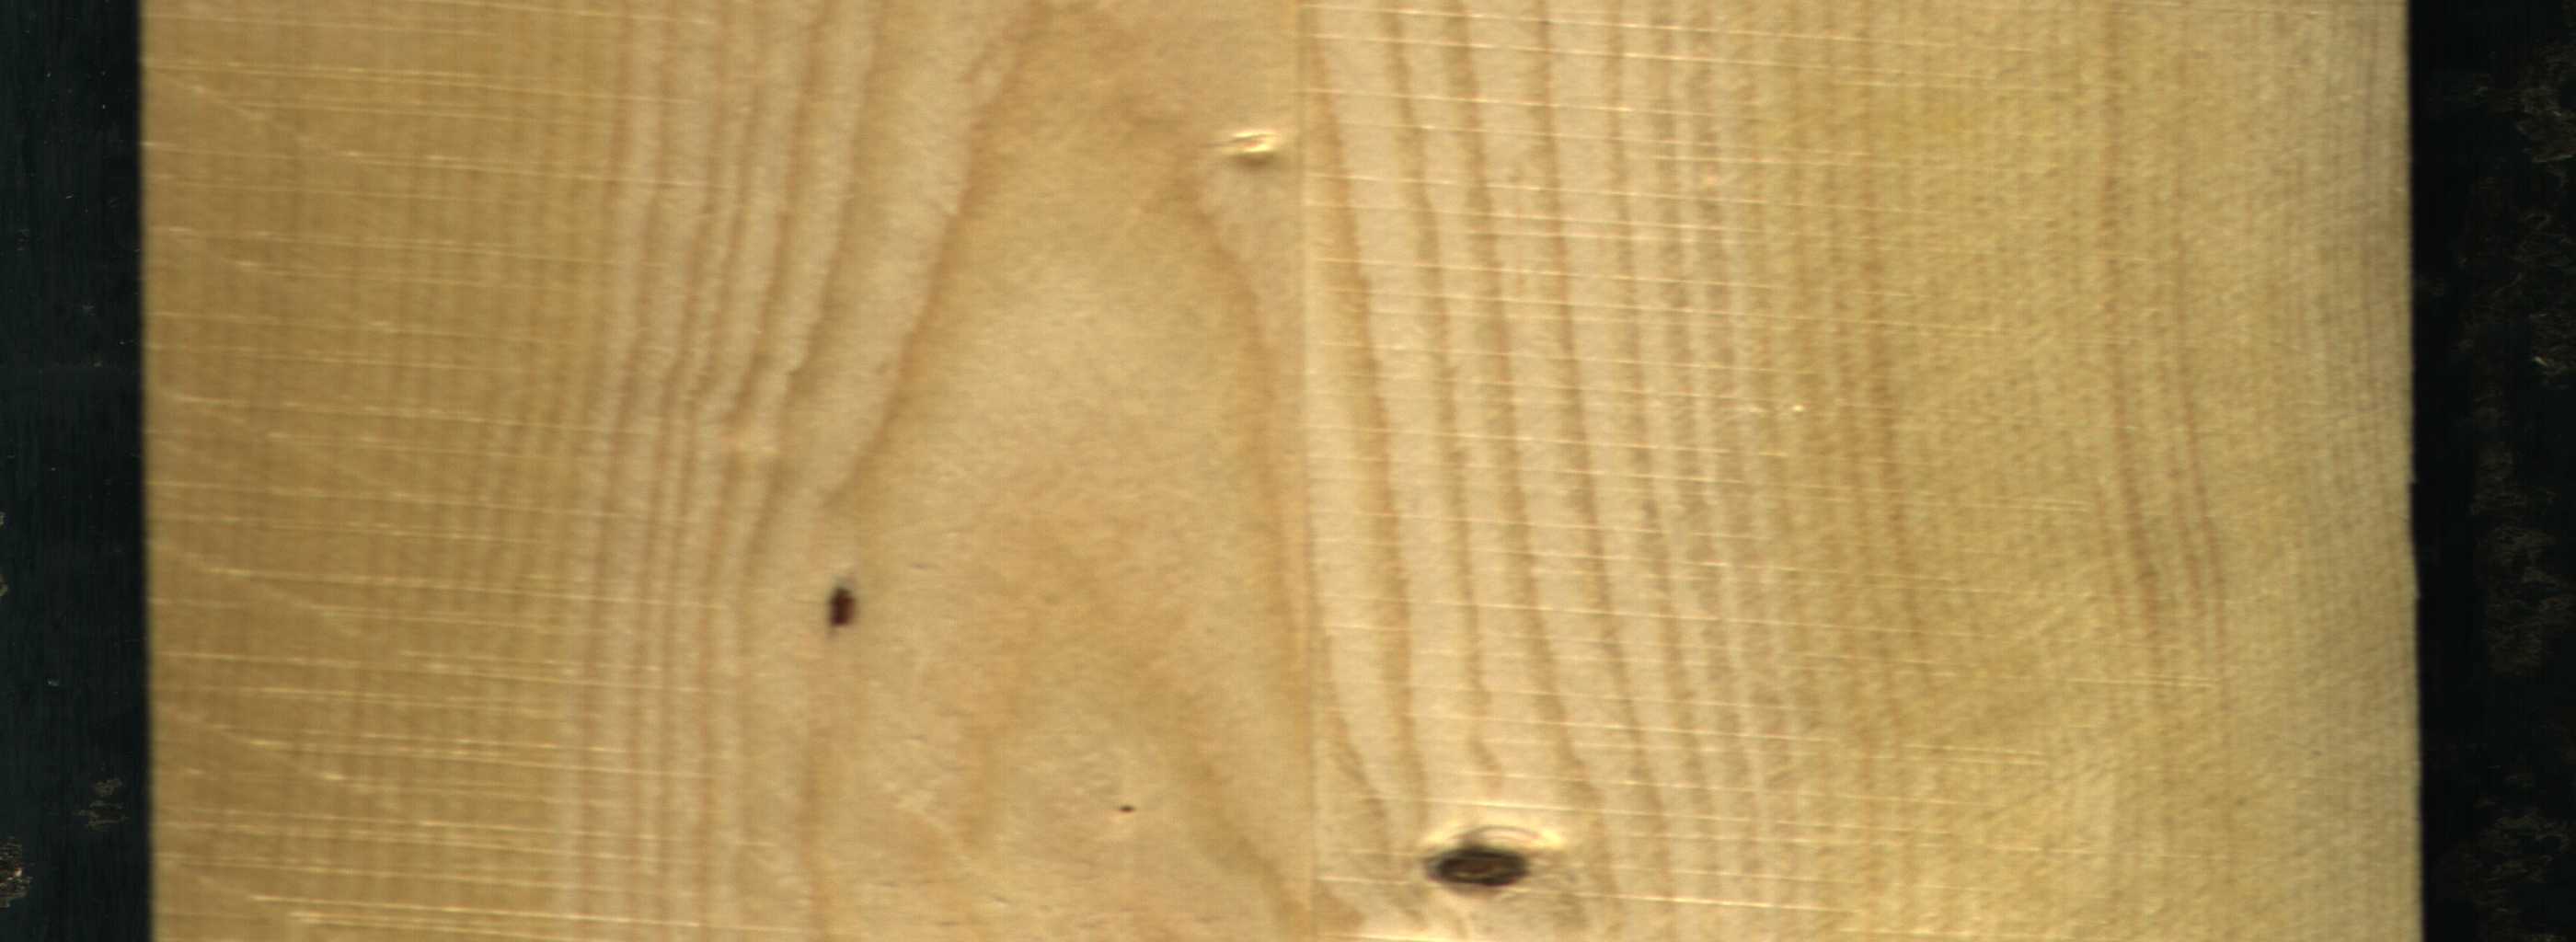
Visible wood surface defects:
resin
Dead_Knot